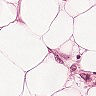
Metastatic tissue present: yes